Question: I can't figure out why my legend shows three of each marker (where I only want one).
Googling/stackoverflow led me to 'numpoints = 1', however my problem still persists. any ideas or suggestions?
code:
'''
fig, ax = plt.subplots(figsize=(14,7))
fig.patch.set_facecolor('white')
.....
markers = ["o", "s", "d", "v"]
for i in range(4):
plt.scatter([j for j in range(1,7)],
ygroup[i],
s = 38,
c = colours[i],
marker = markers[i],
edgecolors='none',
label = instloop[i])
ax.legend(loc = 'best', numpoints = 1)
show()
'''
picture:

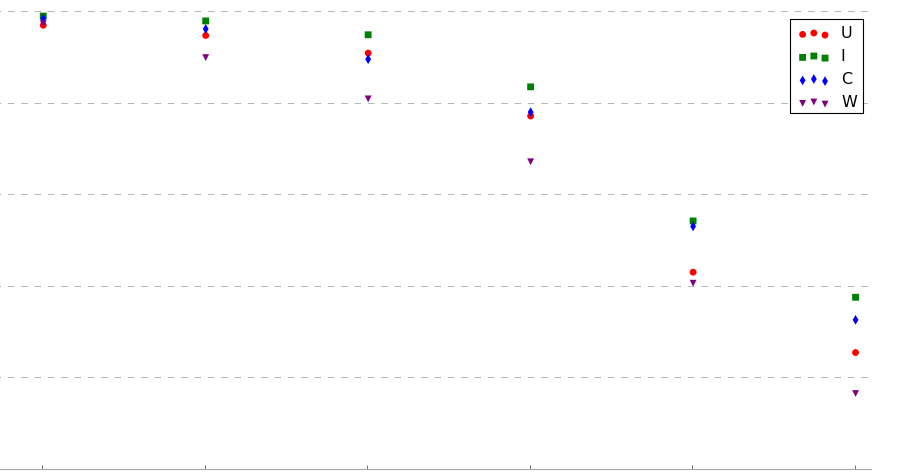
Answer: There's a special keyword argument for scatter plots - you want to pass 'scatterpoints=1' to 'ax.legend()'